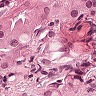
Metastatic tissue present: yes